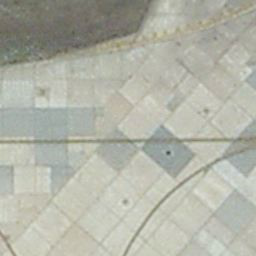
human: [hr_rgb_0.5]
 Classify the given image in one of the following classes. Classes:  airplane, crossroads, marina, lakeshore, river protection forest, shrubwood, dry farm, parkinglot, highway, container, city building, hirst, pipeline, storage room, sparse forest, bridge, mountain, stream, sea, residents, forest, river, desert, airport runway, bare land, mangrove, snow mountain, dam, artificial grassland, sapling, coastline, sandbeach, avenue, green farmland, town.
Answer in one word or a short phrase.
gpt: airport runway